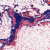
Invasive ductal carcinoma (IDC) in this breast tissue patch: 0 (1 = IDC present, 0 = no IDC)